Question: I'm facing a problem with an SQL subquery: I need to write a query which returns the courses where the number of subscriptions (count(employeeNumber)) is greater than the maximum allowed number of subscriptions (Maximum).
In my original query I'm getting following error:
.
The query:
'''
SELECT c.CourseName
FROM courses c
INNER JOIN subscriptions s ON s.courseCode = c.CourseCode
INNER JOIN plannedCourses p ON p.CourseCode = s.CourseCode
WHERE COUNT(s.EmployeeNumber) > (SELECT maximum
FROM plannedCourses
WHERE s.CourseCode = p.CourseCode);
'''
The table layout:

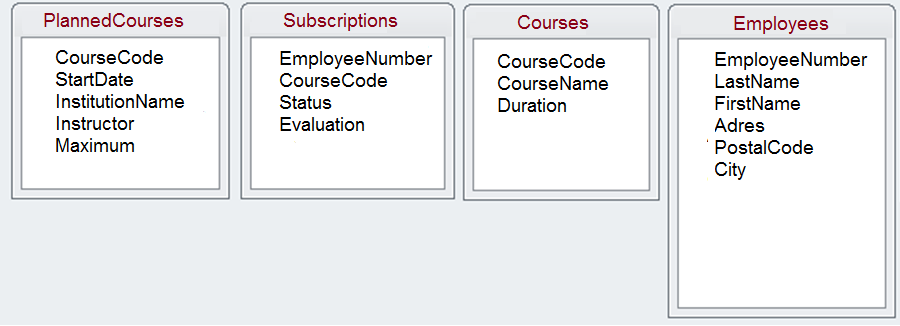
Answer: You could rewrite your query as follows:
'''
select c.coursename
from courses c
join subscriptions s
on (s.coursecode = c.coursecode)
join PlannedCourses p
on (p.coursecode = c.coursecode)
group by c.coursename
, p.maximum
having count(s.Employeenumber) > p.maximum
'''